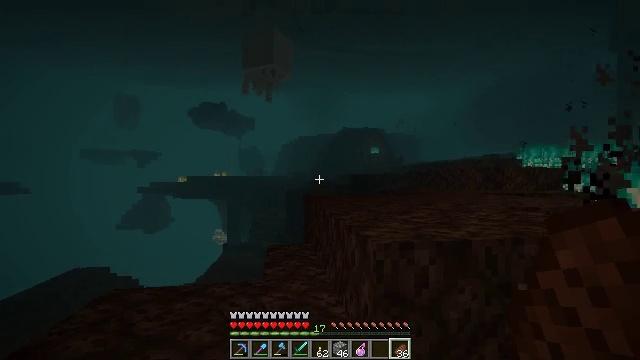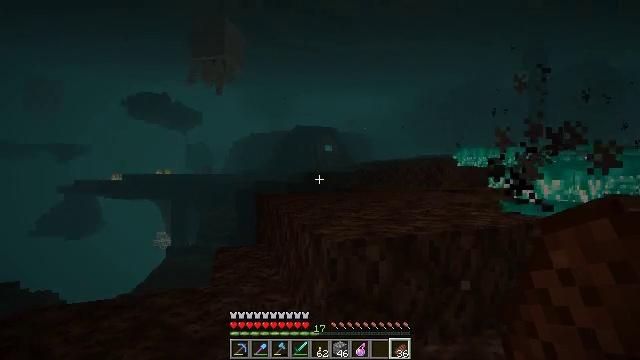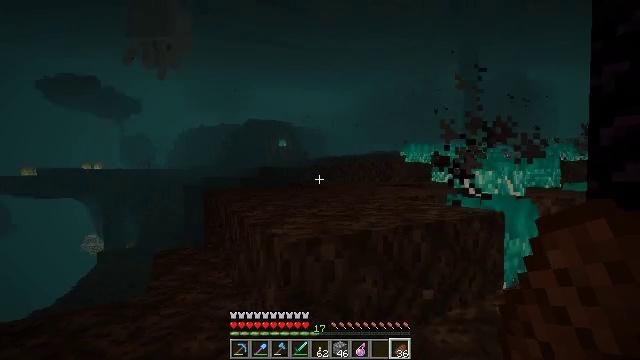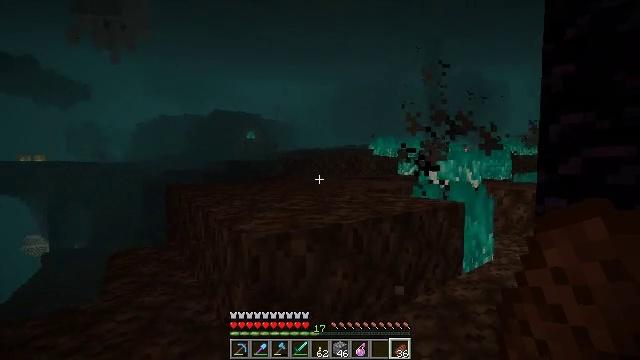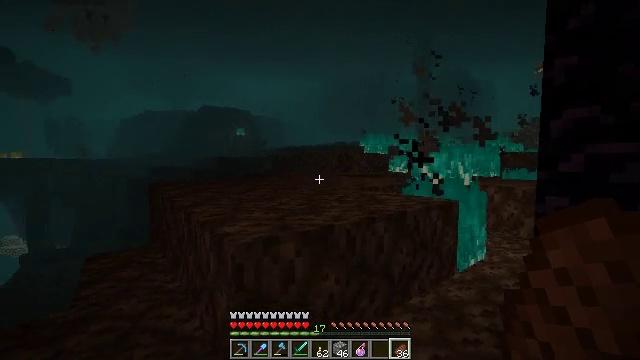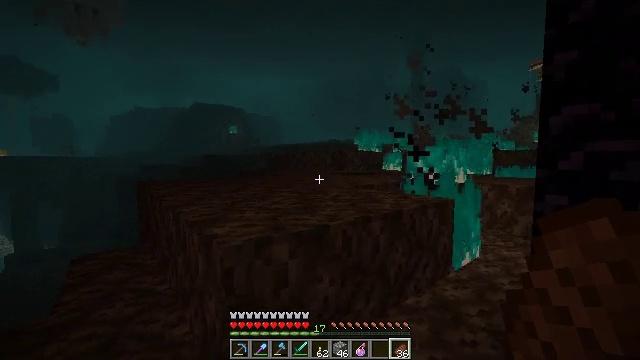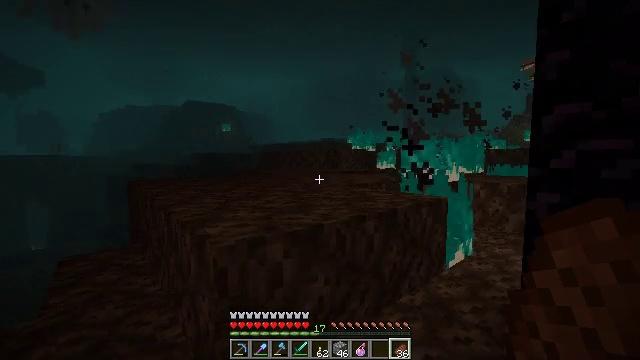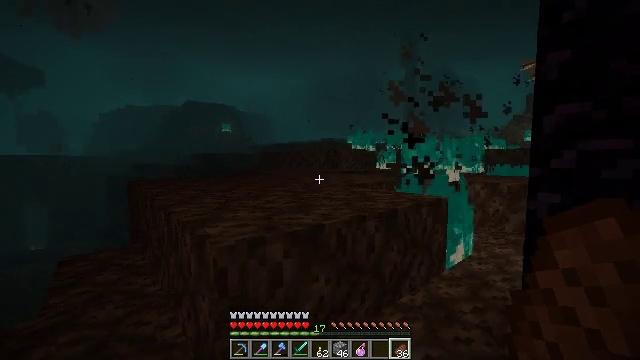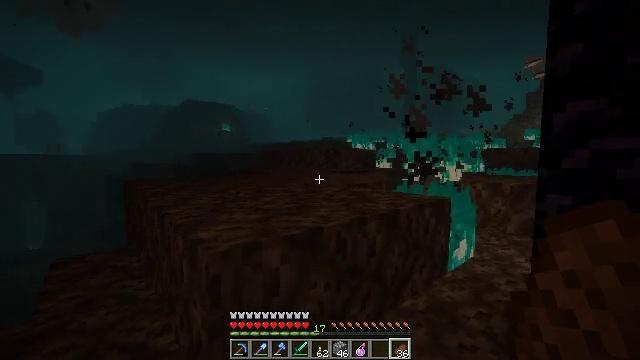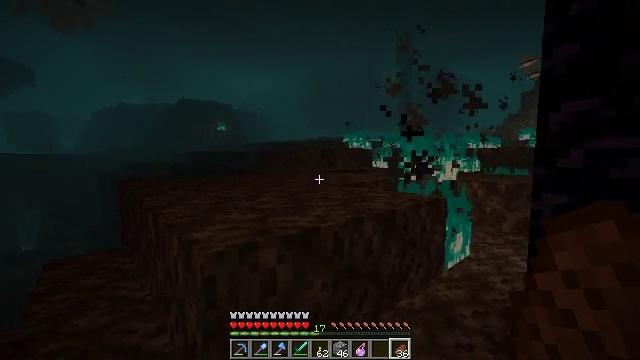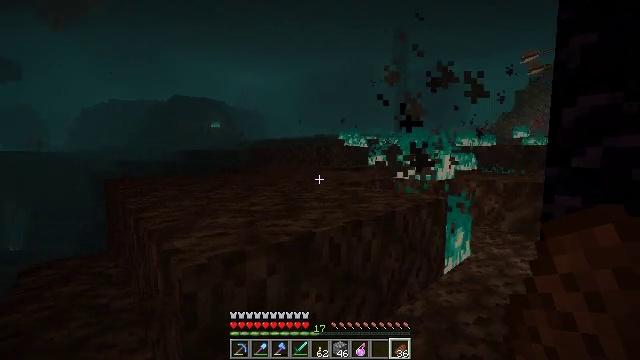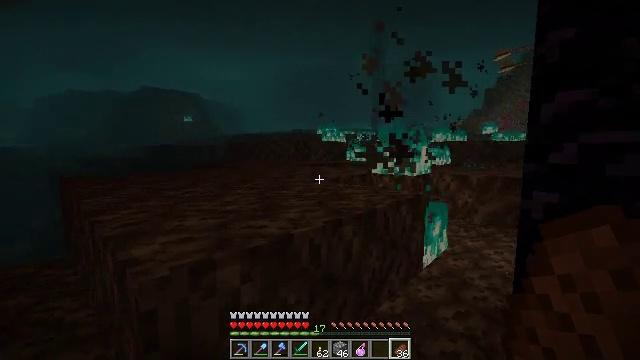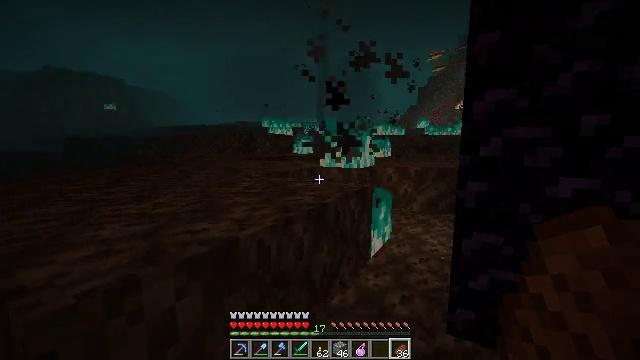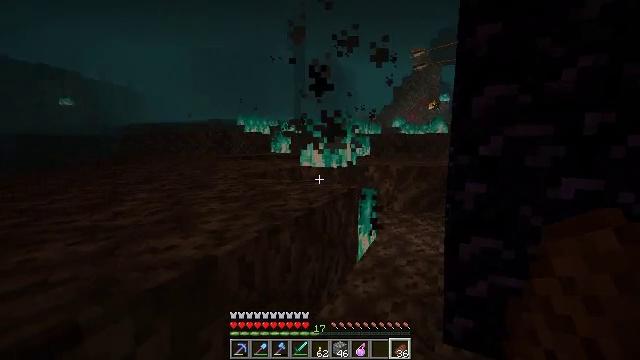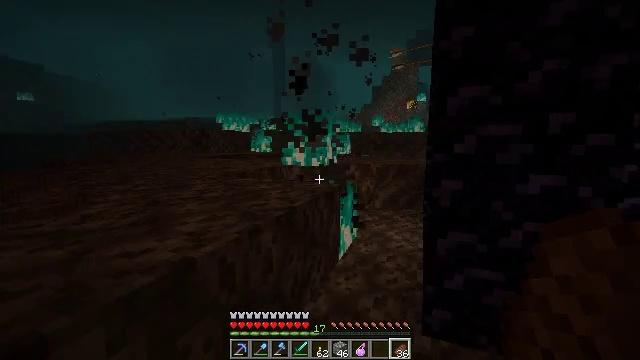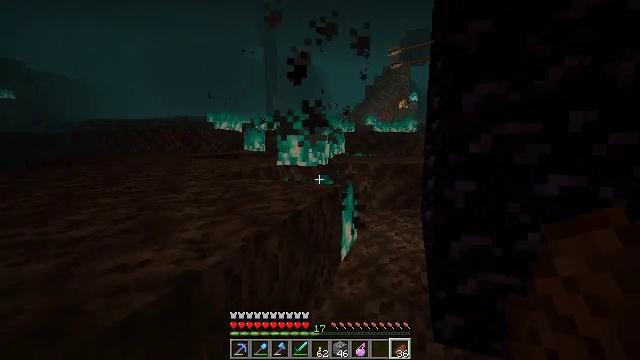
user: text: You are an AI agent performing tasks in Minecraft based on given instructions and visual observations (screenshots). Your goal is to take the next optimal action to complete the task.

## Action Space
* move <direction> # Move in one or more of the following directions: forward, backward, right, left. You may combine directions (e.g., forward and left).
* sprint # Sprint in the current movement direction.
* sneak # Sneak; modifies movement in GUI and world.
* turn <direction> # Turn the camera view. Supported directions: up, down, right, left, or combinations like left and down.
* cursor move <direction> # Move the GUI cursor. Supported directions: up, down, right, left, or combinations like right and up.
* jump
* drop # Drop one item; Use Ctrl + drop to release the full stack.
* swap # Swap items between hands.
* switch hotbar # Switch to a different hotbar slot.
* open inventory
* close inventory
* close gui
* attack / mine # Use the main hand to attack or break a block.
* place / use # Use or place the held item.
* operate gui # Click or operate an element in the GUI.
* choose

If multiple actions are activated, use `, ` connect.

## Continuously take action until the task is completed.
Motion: motion action
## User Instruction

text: Attack the soul fire to put it out.
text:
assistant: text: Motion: move forward, turn right
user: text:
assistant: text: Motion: move forward, turn right and down
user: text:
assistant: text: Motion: move forward, turn right and down
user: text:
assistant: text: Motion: move forward, turn right
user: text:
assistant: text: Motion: turn right
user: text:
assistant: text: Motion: turn right
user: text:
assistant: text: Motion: no_op
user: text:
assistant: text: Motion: move forward
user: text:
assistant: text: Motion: move forward
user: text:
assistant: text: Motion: move forward, turn right
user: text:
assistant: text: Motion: move forward, turn right and down
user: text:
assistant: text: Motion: move forward, turn right and down
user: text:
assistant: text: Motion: move forward and move left, turn right
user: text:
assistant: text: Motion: move forward and move left, turn right
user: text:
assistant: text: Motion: move forward and move left, turn right
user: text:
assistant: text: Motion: move forward and move left
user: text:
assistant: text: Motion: move forward and move left
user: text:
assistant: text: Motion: move forward
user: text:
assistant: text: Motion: no_op
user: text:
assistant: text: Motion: no_op
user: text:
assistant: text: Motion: move right
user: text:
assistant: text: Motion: move right
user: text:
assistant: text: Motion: move right, turn right
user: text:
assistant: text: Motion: move right, turn right
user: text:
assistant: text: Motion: move right, turn right and down
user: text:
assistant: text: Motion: move right, turn right and down
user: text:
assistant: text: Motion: move right, turn right
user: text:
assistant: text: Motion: move right, turn right
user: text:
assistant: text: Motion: move right
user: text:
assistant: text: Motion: move right